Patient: sex M, age 57
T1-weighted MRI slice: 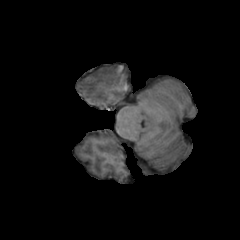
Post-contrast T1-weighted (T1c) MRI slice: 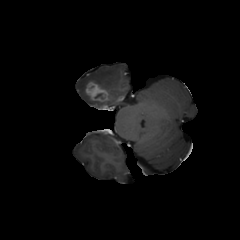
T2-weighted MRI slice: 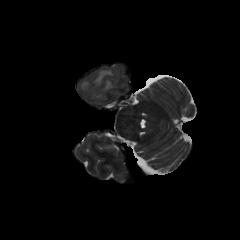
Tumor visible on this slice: yes
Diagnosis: Glioblastoma, IDH-wildtype
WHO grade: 4